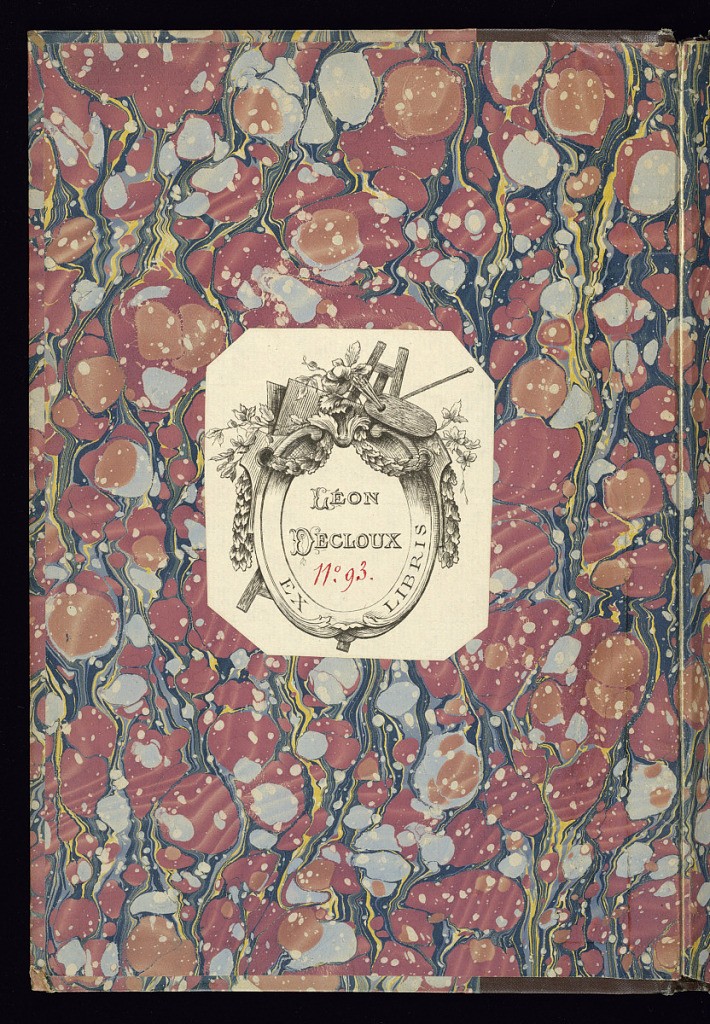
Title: Album of Trophy Designs
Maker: Jean-Charles Delafosse, French, 1734 – 1789
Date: late 18th century
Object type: Print
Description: Album of trophy designs, copies after prints published by Tardieu, Daumont and Chereau ca. 1771-1775, after designs by Delafosse. The original prints depict two ornamental hanging trophies side-by-side.